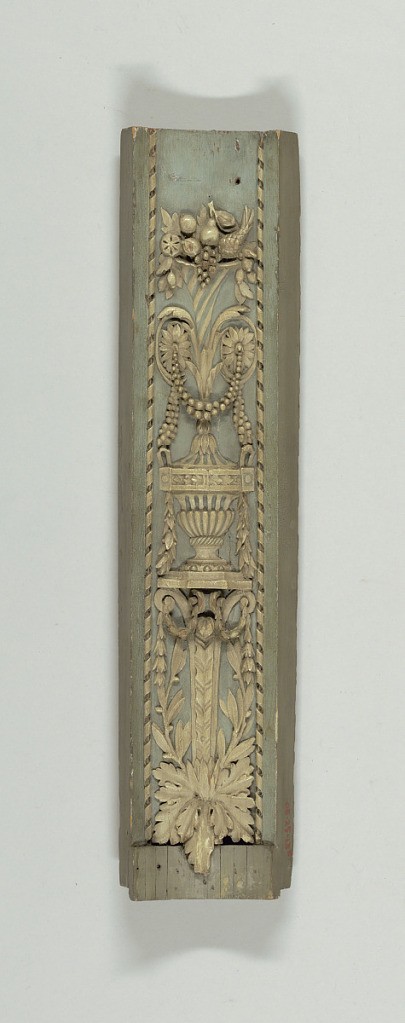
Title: Fragment of paneling
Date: ca. 1785
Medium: wood (pine), carved and painted
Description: Two lower motifs of pilasters, curved in plan, painted white and blue.  Vase on console carved in relief, crowned by a cornucopia containing various fruits.